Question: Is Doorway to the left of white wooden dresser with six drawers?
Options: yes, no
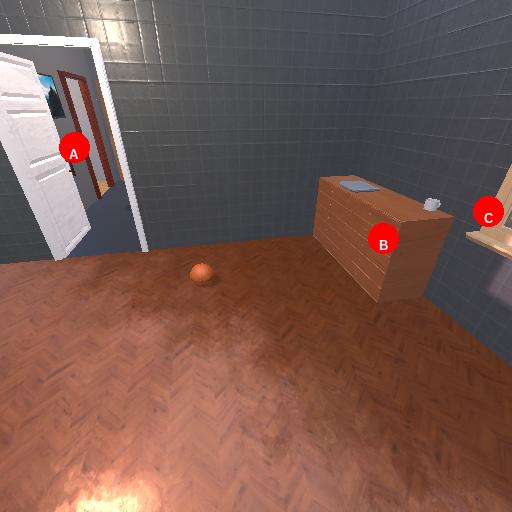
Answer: yes